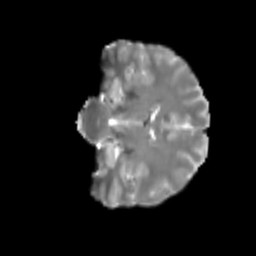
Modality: T2w
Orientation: coronal
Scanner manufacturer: siemens
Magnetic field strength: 3 T
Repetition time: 4 s
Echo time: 0.0594 s